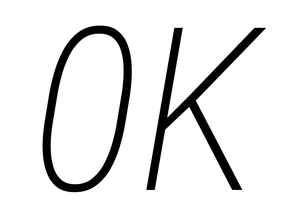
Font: Roboto-Italic_Condensed_ExtraLight_Italic